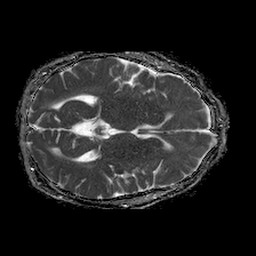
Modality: ADC
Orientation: axial
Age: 63
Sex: female
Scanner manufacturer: philips
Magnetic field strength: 1.5 T
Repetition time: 4.6 s
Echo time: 0.08631 s